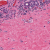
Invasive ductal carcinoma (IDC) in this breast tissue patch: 0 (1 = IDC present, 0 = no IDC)